Question: I'm new to Haskell and would like a few pointers on creating functions. I am used to writing in C#, Java, and C++, so this stuff is really foreign to me.
Here is the question that I am working on:
> Declare the type and write a function in Haskell that takes three
numbers as inputs and returns the larger one. Write two versions of
this function: first use if else and second use guards.
In working on the first one I've come up with something like this...:
'''
largestInt :: Int -> Int -> Int --Declaring type
largestInt a b c = if (a > b && a > c) then a --I don't think this is right, but it's all I have
else if (b > a && b > c) then b
else c
'''
I've been using <URL>
I am using WinGHCi
I would appreciate it if someone could show me how to setup functions, maybe even this one ^ in Haskell so that I know what I'm doing in the future. Thank you very much.
-added 'else' to code
-fixed last 'if' statement

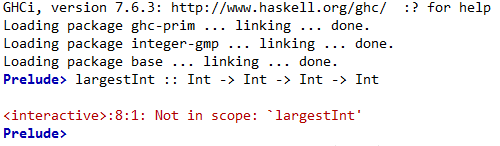
Answer: Adding to J's answer, I've gone ahead and implemented your function. This changes your function to use exhaustive patterns (as J mentioned), and also corrects the type signature, which only accepted 2 Ints. With 'if' statements:
'''
largestInt :: Int -> Int -> Int -> Int
largestInt a b c = if (a >= b && a >= c)
then a
else if (b >= a && b >= c)
then b
else c
'''
And with guards (which is a much nicer way to do this, by the way):
'''
largestInt :: Int -> Int -> Int -> Int
largestInt a b c
| (a >= b && a >= c) = a
| (b >= a && b >= c) = b
| otherwise = c
'''
If you were to put this directly into GHCI, you would do:
'''
{largestInt :: Int -> Int -> Int -> Int;largestInt a b c ; | (a > b && a > c) = a |(b > a && b > c) = b |otherwise = c}
'''
You may need to add semi-colons before each guard, but I believe it doesn't matter. This is the general syntax for defining multi-line functions in GHCI.